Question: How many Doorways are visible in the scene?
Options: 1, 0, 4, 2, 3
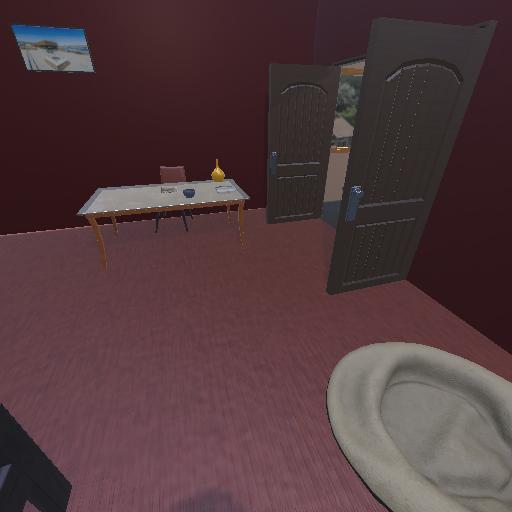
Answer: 1